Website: macys
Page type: billing-address
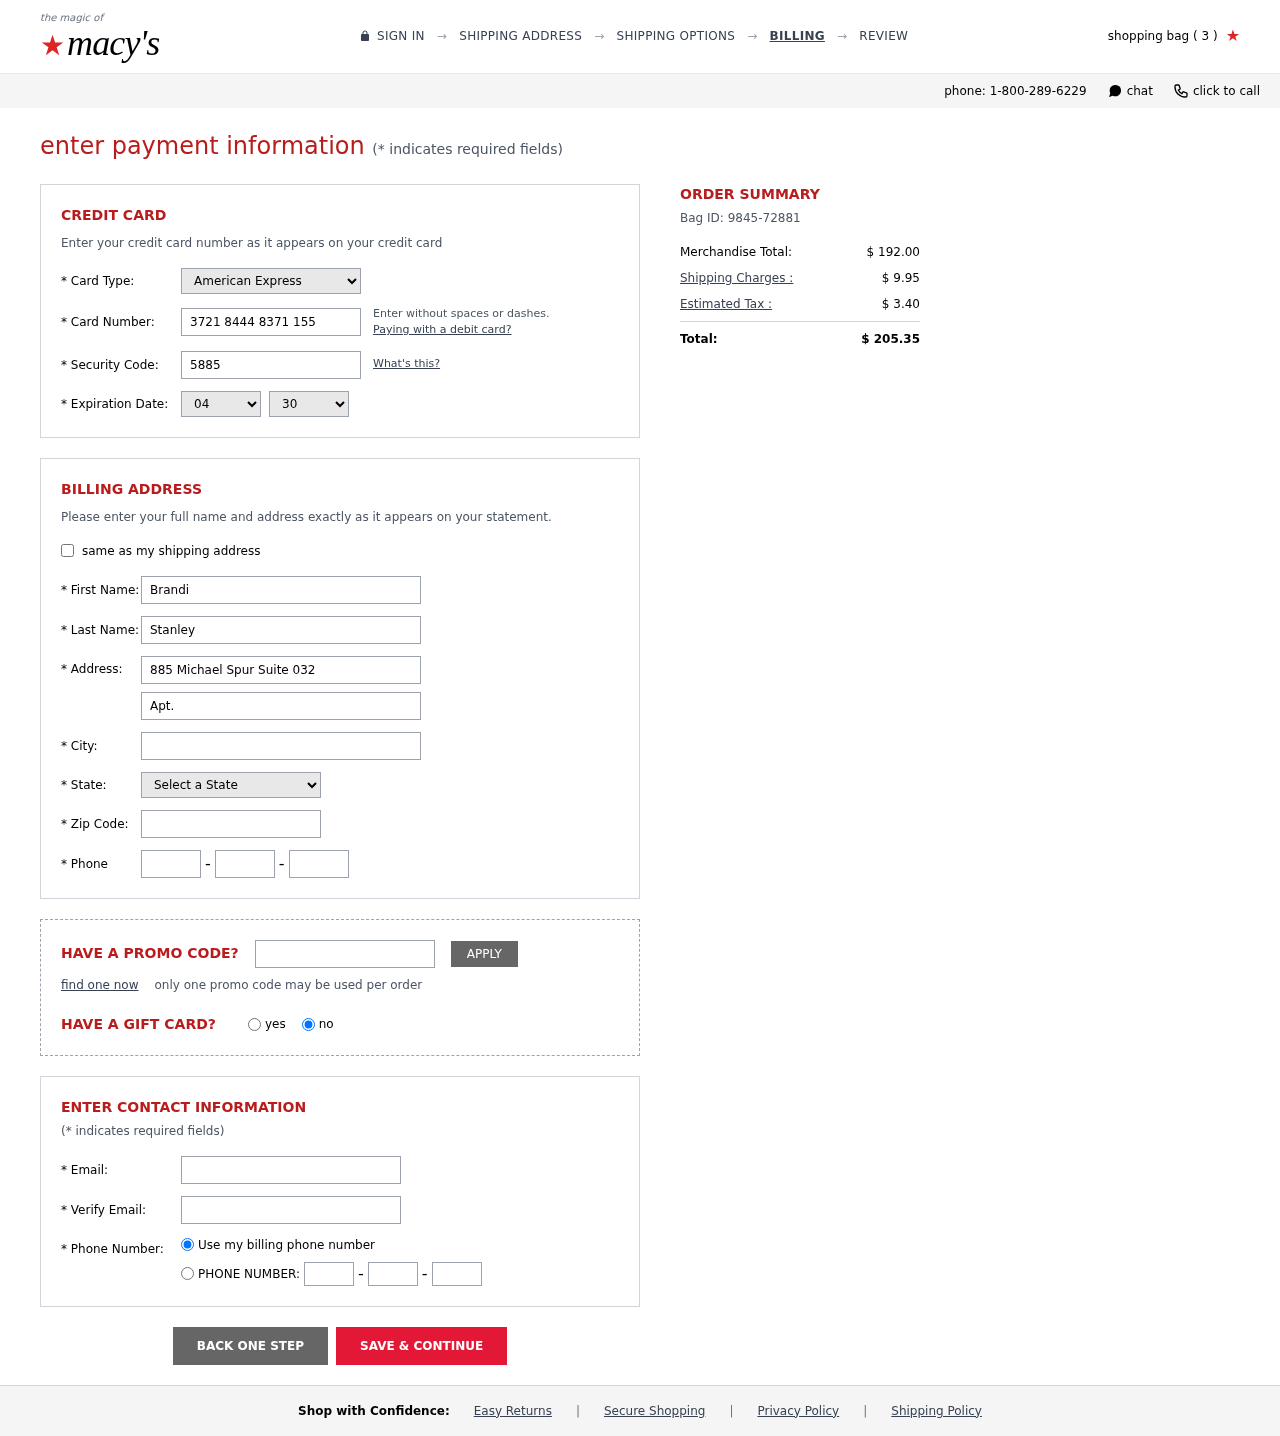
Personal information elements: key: PII_CARD_CVV
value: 5885
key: PII_CARD_EXPIRY_MONTH
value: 04
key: PII_CARD_EXPIRY_YEAR
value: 30
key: PII_CARD_NUMBER
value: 3721 8444 8371 155
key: PII_CARD_TYPE
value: American Express
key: PII_CITY
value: New Jeremiahbury
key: PII_EMAIL
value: brandistanley@yahoo.com
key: PII_FIRSTNAME
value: Brandi
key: PII_LASTNAME
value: Stanley
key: PII_PHONE_AREA
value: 790
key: PII_PHONE_PREFIX
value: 238
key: PII_PHONE_SUFFIX
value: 3980
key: PII_POSTCODE
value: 68774
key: PII_STATE_ABBR
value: MA
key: PII_STREET
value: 885 Michael Spur Suite 032
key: PII_STREET2
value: Apt. 574
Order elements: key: ORDER_NUM_ITEMS
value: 3
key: ORDER_ID
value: Bag ID: 9845-72881
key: ORDER_SUBTOTAL
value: $ 192.00
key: ORDER_SHIPPING_COST
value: $ 9.95
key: ORDER_TAX
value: $ 3.40
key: ORDER_TOTAL
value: $ 205.35